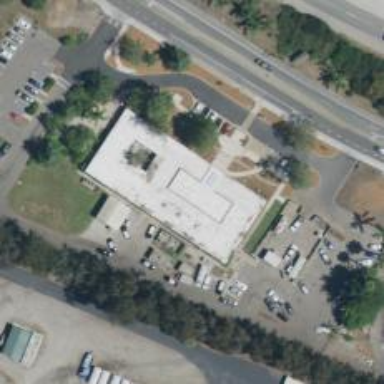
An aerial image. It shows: Public building.